一年级 · 组合几何学
如下图, 七巧板中少了（）。

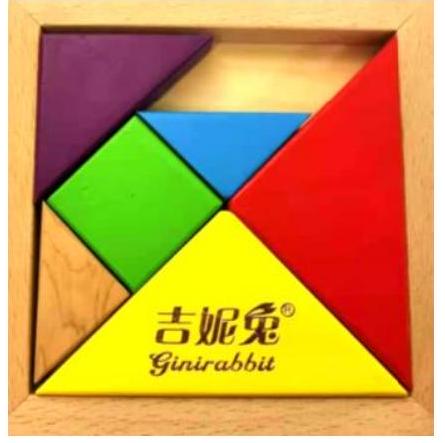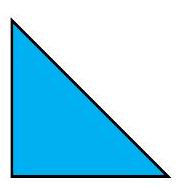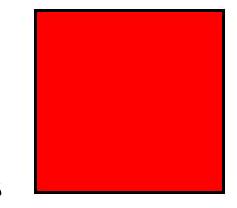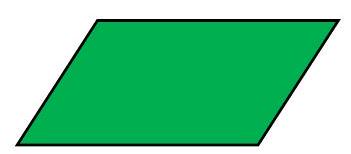
A、

B、

C、

答案: C
解析: 解C; 很明显看出少了一个平行四边形。